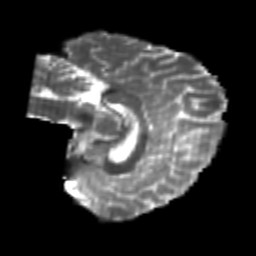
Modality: T2w
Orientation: sagittal
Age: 23
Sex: female
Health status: healthy
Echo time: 0.074 s